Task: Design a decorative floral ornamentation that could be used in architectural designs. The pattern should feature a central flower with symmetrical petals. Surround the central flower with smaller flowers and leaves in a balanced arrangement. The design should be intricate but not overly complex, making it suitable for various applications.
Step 970:
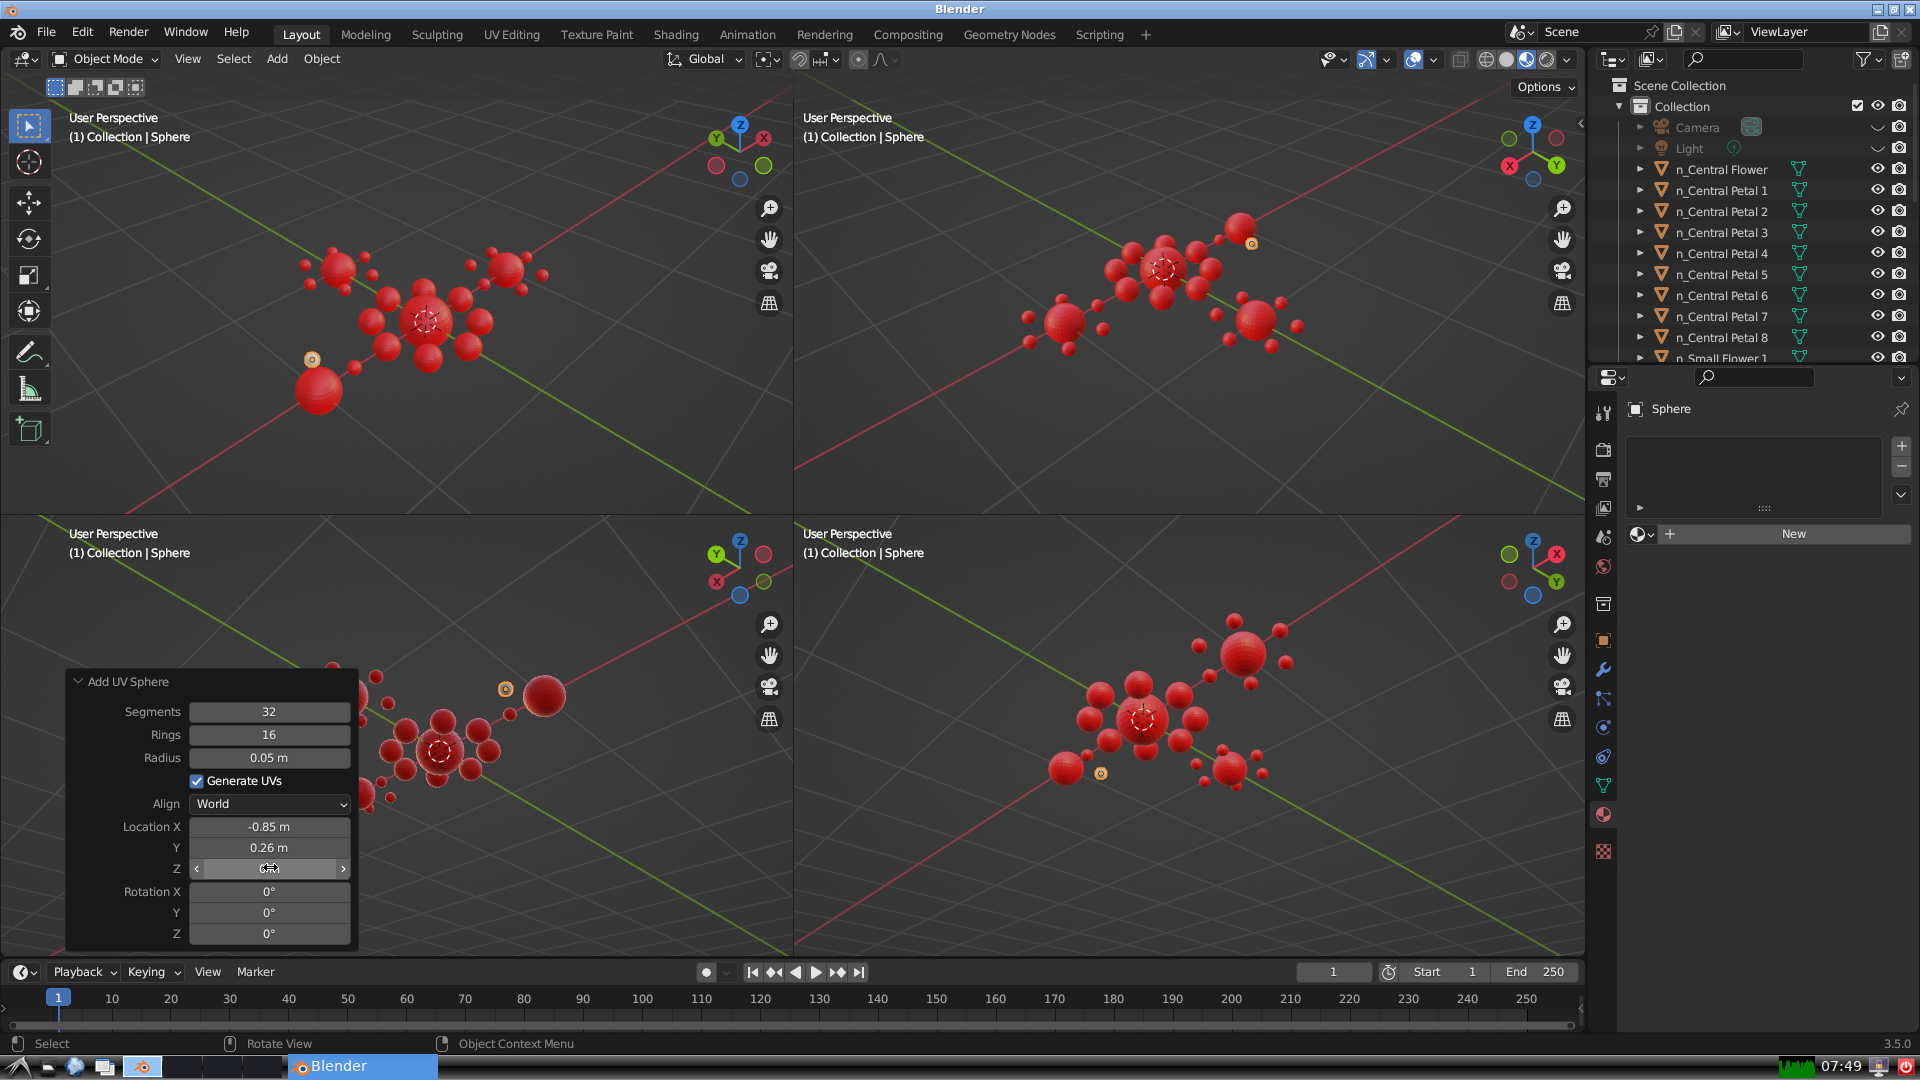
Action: {"mouse_move": [960, 540]}